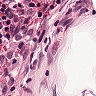
Metastatic tissue present: no